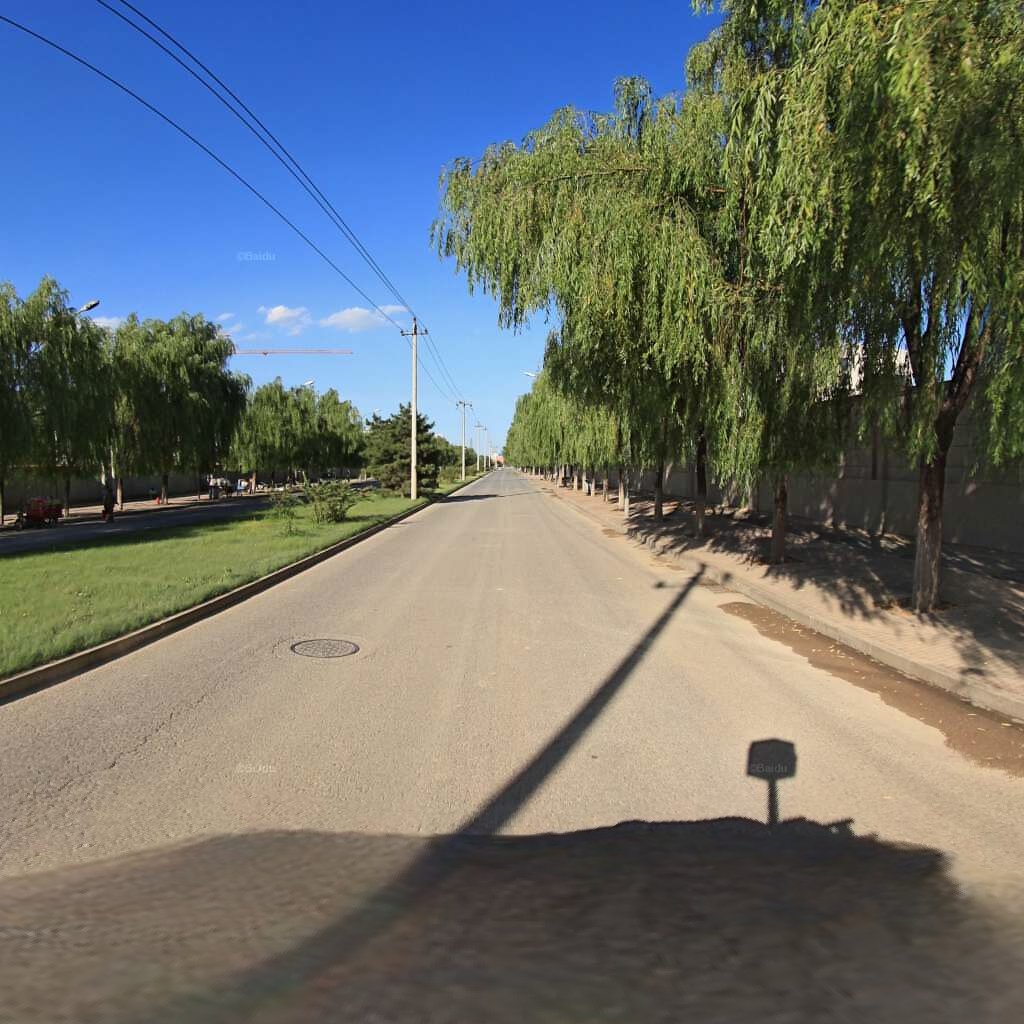
Region: Haidian
Road damage annotations: alligator crack, manhole cover